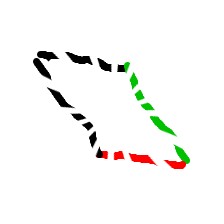
Shape: parallelogram